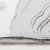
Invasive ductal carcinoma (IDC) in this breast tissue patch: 0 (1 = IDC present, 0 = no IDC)